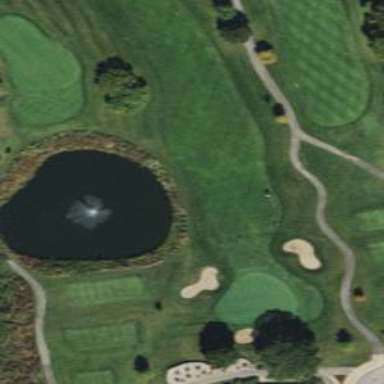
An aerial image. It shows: Golf hole.